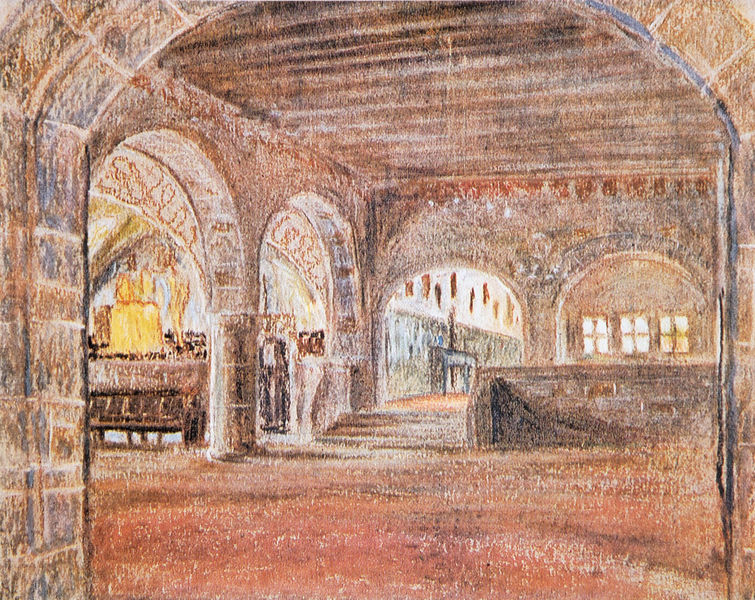
Titel: Universität Jena (Vorhalle)
Künstler: Bruno Taut
Institution: Unbekannt
Schlagwörter: blau, dunkel, gemälde, mann, schatten, weiß, aquarell, gelb, impressionismus, menschen, stadt, braun, bunt, fenster, frau, grau, hell, holz, kleid, kreide, licht, marmor, nacht, orange, pastell, pfeiler, raum, schwarz, skizze, stuhl, säule, säulen, tische, zeichnung, zimmer, ausblick, dame, gebäude, rot, fest, malerei, wand, architektur, diener, rahmen, stein, steine, bild, innenraum, möbel, kirche, boden, interieur, decke, innen, aufführung, musik, rosa, voyeur, kamin, balkon, farbig, schiffe, bilder, papier, ecke, rahmung, sitz, bogen, fahnen, italien, perspektive, süden, venedig, warm, leer, mauer, sprossenfenster, farbe, grafik, graphik, tag, markt, bank, dielen, empore, saal, hafen, rundbogen, treppe, klavier, verzierung, aufgang, balken, durchgang, geländer, stufen, podest, tor, bemalt, halle, bögen, wände, paradies, eingang, gang, keller, arkade, innenhof, loggia, stütze, gewölbe, durchblick, fensterkreuz, gemalt, kloster, orient, palast, dom, linie, kohle, mauerwerk, lithographie, bahnhof, koloriert, holzdecke, entwurf, altar, arkaden, bänke, inneres, kapitelle, gemäuer, tore, schranke, kirchenbänke, orgel, glocke, quader, kanzel, obergaden, seitenschiff, mittelalter, rundbögen, fensterbank, fresken, romanik, rötlich, aussen, marktplatz, quadrat, frün, getupft, glocken, holzbalkendecke, gebälk, buntstift, flachdach, stifte, pastel, krypta, gouache, atrium, stallungen, pastellig, markthallen, arkeden, gewände, festsaal, markthalle, maue, pastellkreide, ölkreide, italienisch, lebendig, farbige kreide, farbstift, fettkreide, gest, kreidezeichnung, mittelmeerland, reum, rotbläulich, tische im hof, wachsmalkreide, lichtdurchflutet, altare, felb, t, nänke, kreideskizze, abtei